Interaction volume radius: 10 \u00c5
Interaction volume height: 20 \u00c5
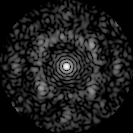
Disorder parameter: 0.6724